Question:
Could anybody help me with this problem?
I'l like to use Vaadin's DateField in 24 hour mode, not in am and pm mode.
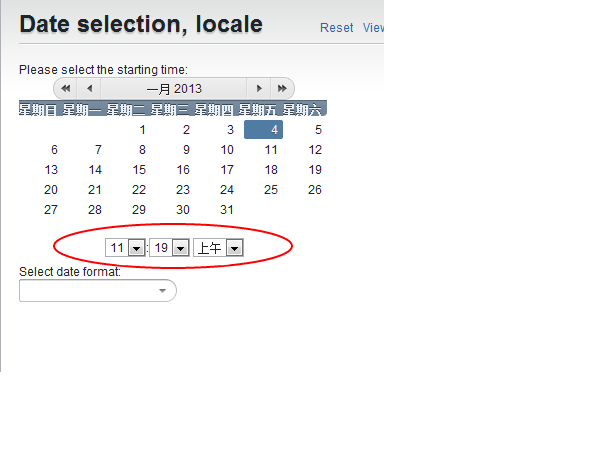
Answer: Unfortunately overriding 12/24h clock setting to something else than Locale says is not supported.
To add such a service, I would inherit InlineDateField and add methods for overriding 12-24 clock setting. On the client-side one must take a look at VCalendarPanel.java and add pass this setting to if statement that calls getDateTimeService().isTwelveHourClock().
On the other hand - maybe it would be easier to somehow define a custom locale to the set of all supported locales.
Third hacky alternative would be to override LocaleService.java class in the GWT copilation process and ensure that isTwelveHourClock() returns false.
(did not test any of these approaches)